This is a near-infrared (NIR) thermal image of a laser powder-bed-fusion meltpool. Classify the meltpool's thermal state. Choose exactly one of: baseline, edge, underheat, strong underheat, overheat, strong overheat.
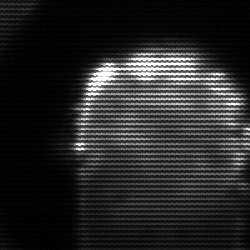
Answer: baseline